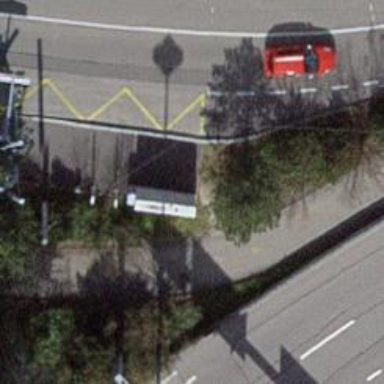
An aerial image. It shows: Trolleybus platform with asphalt surface.